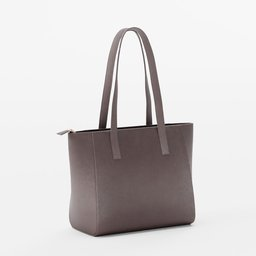
Label: tools